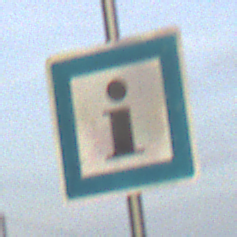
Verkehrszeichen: Informationsstelle
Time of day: SunriseSunset
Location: Outdoor (Urban)
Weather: PartlyCloudy
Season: NotSpecified
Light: Natural